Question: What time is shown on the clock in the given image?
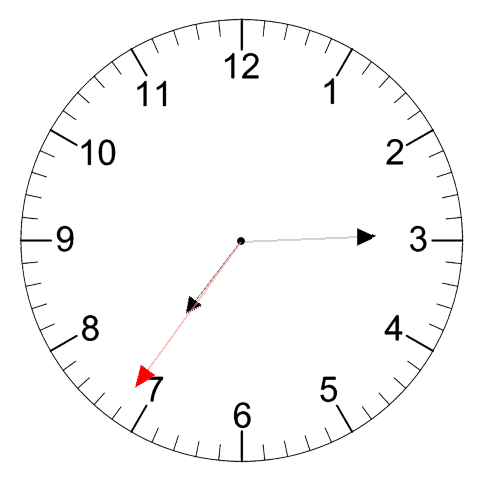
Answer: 07:14:36